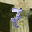
Label: 7